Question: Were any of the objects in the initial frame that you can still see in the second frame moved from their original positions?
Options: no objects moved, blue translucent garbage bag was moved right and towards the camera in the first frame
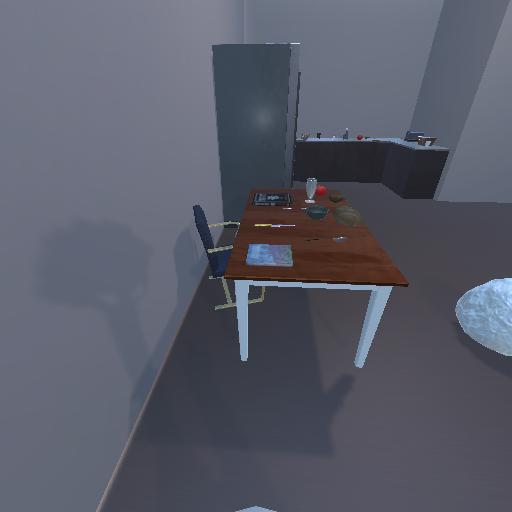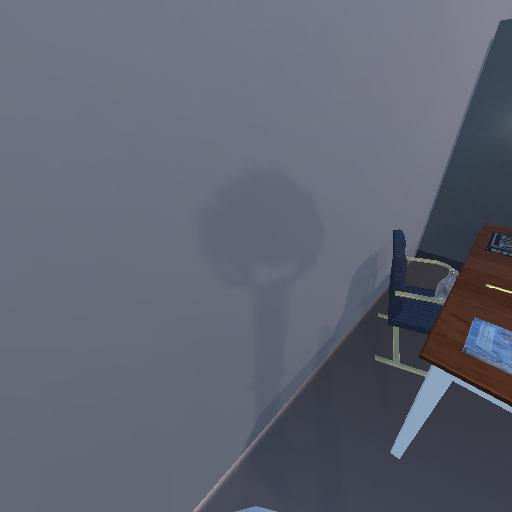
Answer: no objects moved